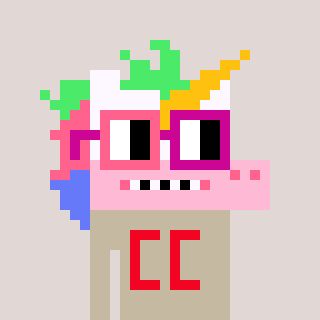
a pixel art character with square pink and red glasses, a unicorn-shaped head and a bege-colored body on a warm background